Interaction volume radius: 5 \u00c5
Interaction volume height: 10 \u00c5
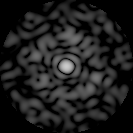
Disorder parameter: 0.8318